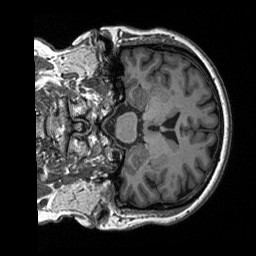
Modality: T1w
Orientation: coronal
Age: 55
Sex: female
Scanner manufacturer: siemens
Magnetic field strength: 3 T
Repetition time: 2.4 s
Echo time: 0.00226 s